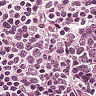
Metastatic tissue present: no